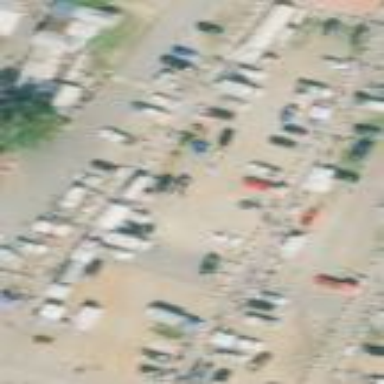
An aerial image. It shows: Marketplace.